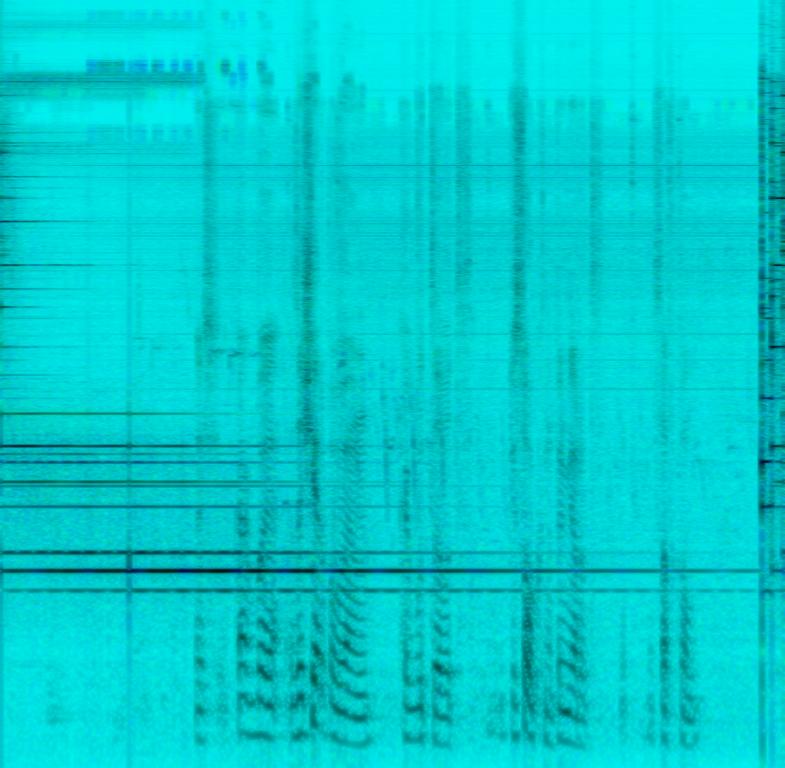
This is the recording of a bell ringing lesson video. There is a set of three small church bells being played in various ways. There is a male voice speaking in an instructive manner on how to ring the bells. He is speaking in the Russian language. This recording can be sampled for use in beat-making. The bell sample could also fit well as a sound effect in a cartoon or a movie.